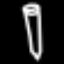
Label: pencil